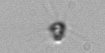
Label: Calciopappus